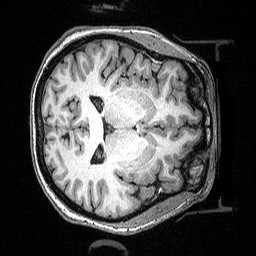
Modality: T1w
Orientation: axial
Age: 45
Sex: female
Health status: ill
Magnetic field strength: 3 T
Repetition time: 2.53 s
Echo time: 0.00331 s